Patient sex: M
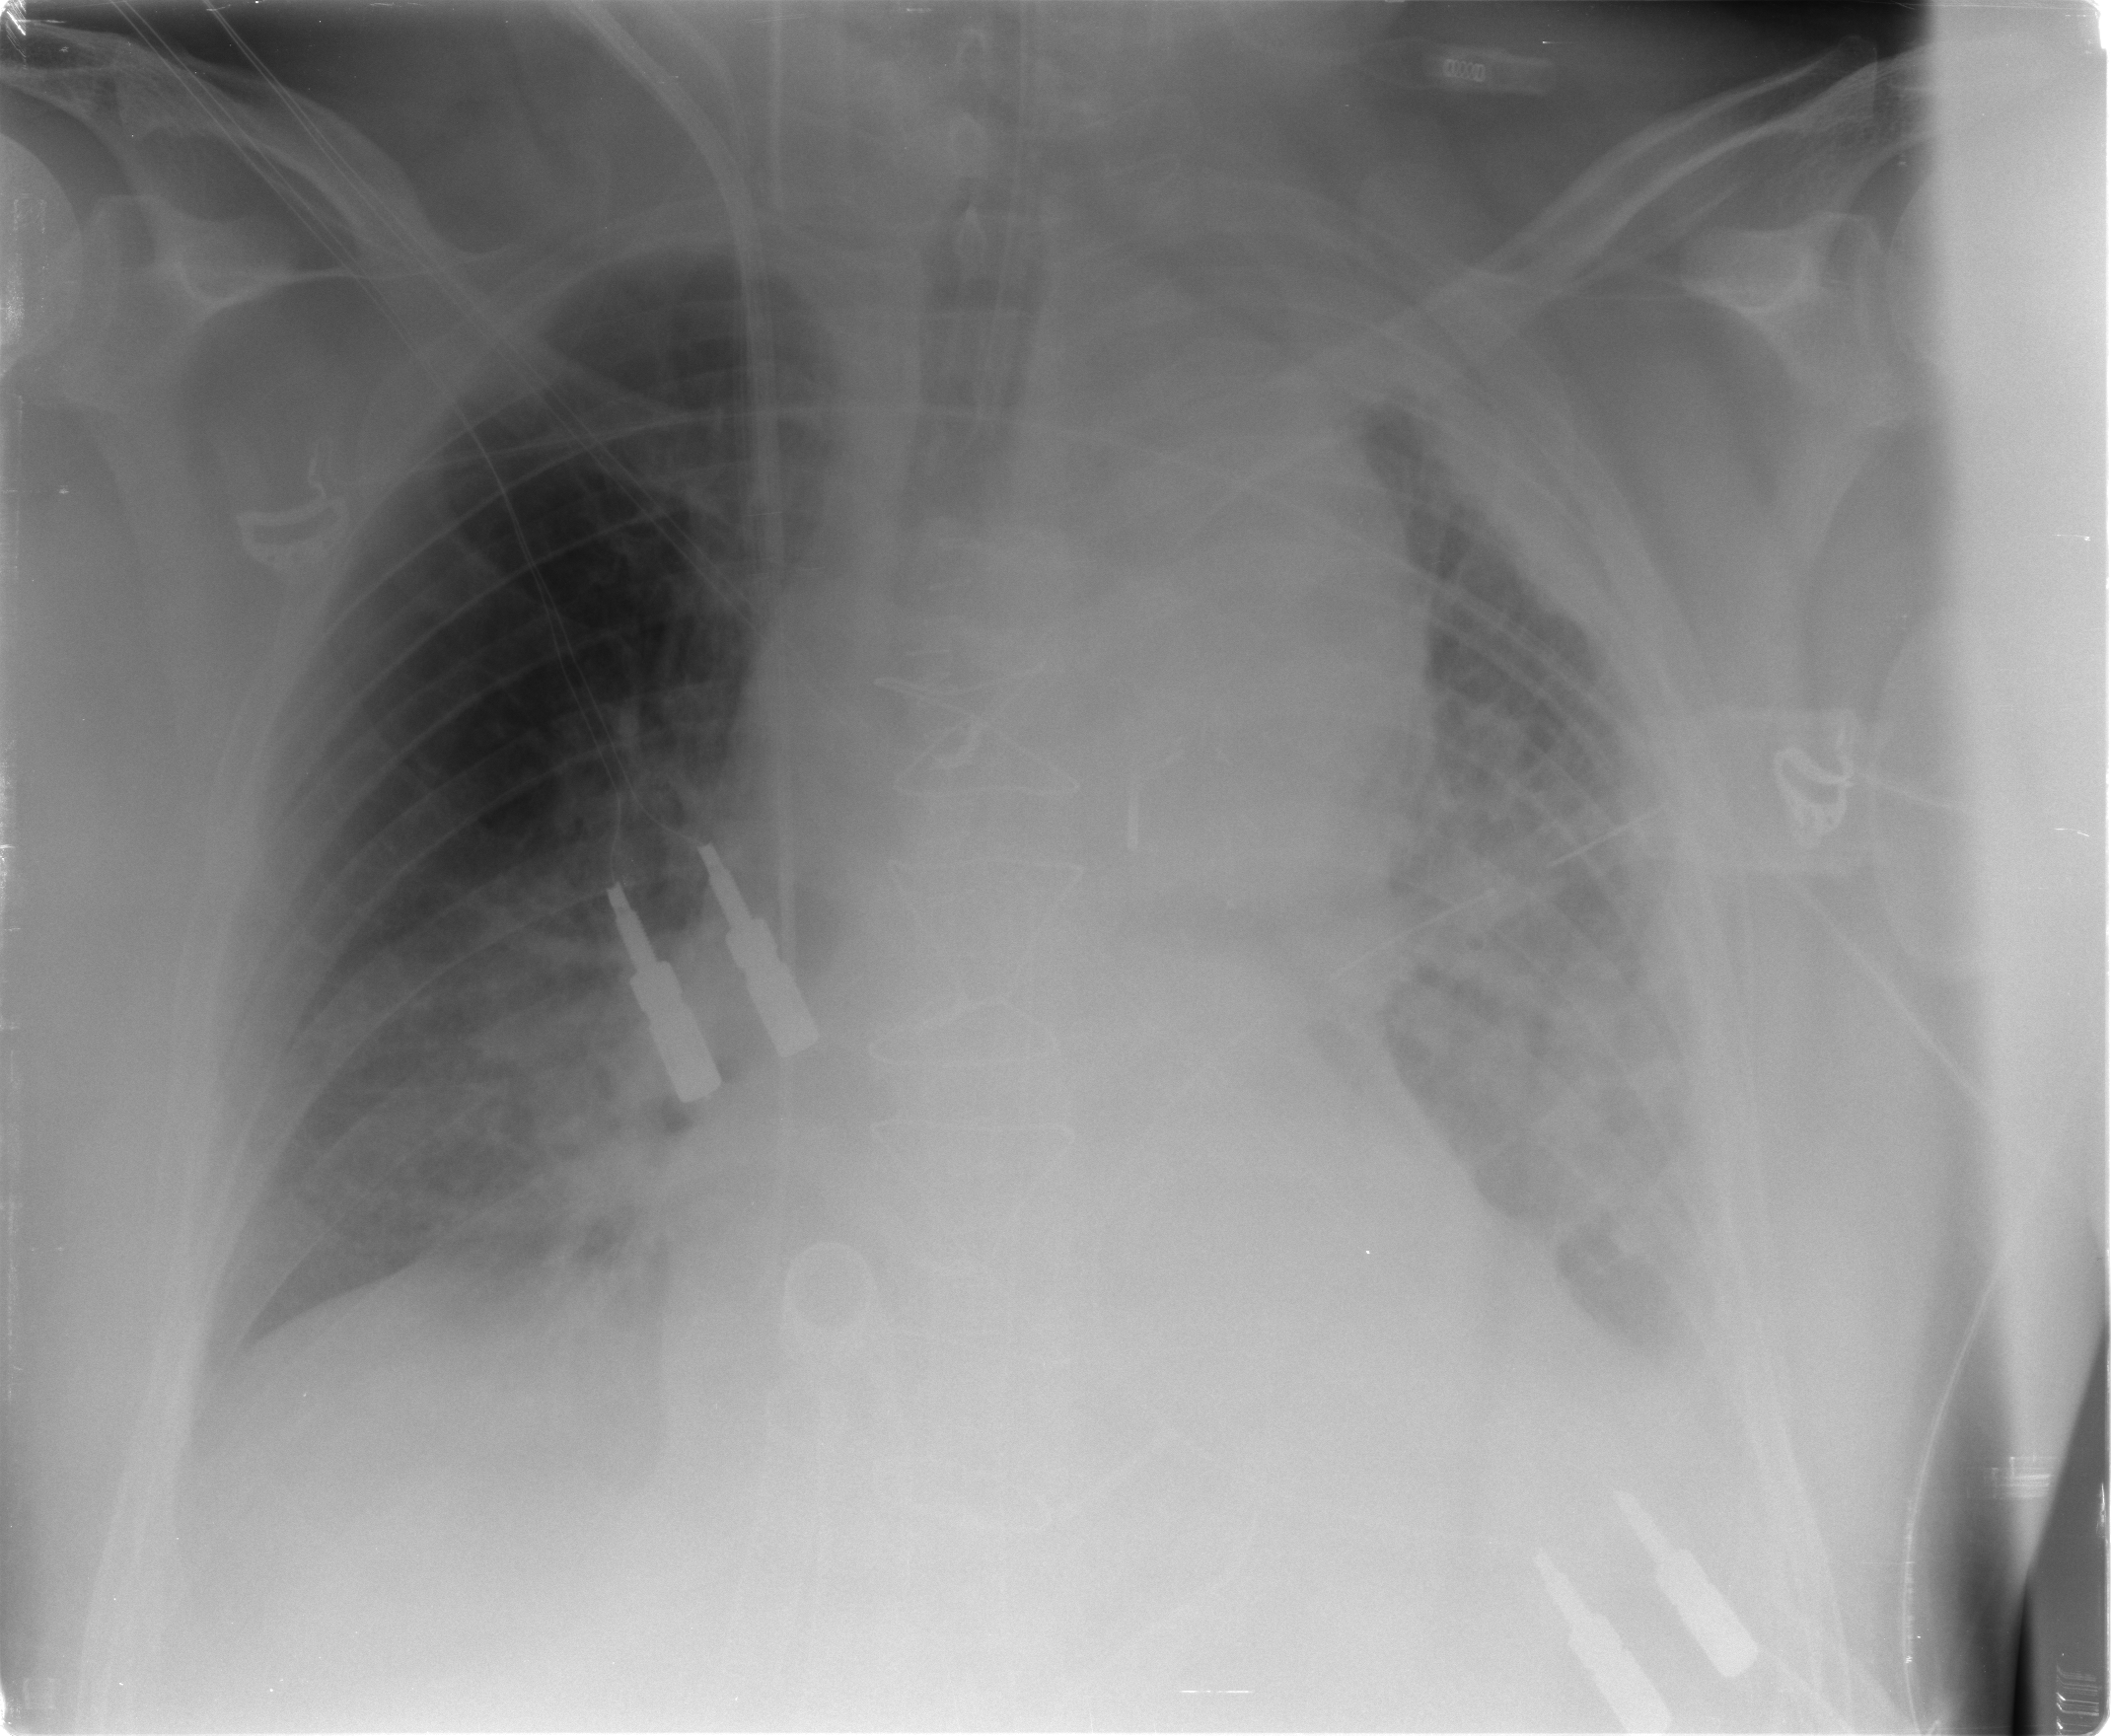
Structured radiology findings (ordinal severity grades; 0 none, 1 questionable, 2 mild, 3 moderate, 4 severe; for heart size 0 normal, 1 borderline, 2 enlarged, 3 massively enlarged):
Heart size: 2
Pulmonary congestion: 2
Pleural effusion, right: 1
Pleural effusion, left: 3
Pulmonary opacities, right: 0
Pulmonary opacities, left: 2
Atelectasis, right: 1
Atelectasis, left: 3